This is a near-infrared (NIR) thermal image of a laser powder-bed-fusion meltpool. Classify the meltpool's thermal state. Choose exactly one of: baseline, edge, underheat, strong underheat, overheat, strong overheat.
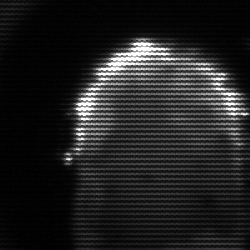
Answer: baseline